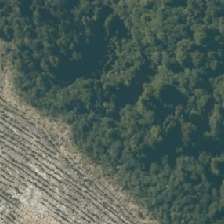
Land cover: harvested_forest